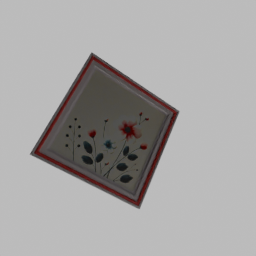
Label: decoration